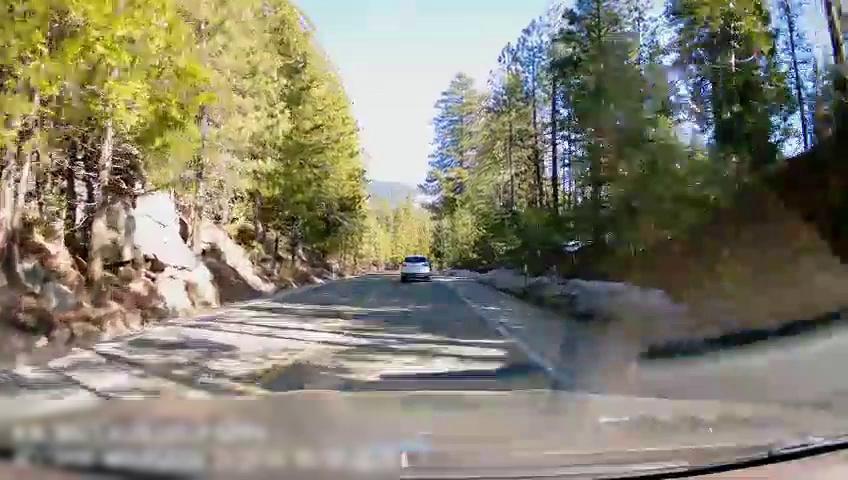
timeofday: Day
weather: Sunny
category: Drivable Space
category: Vehicles | SUV
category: Lanes | Current Lane
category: Lanes | Alternate Lane